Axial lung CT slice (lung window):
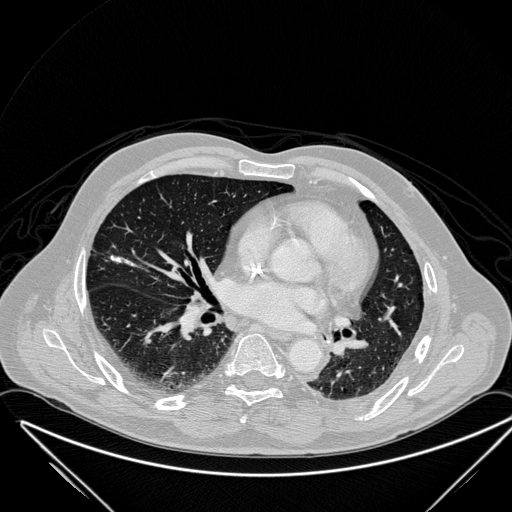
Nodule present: yes
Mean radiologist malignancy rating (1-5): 3